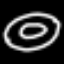
Label: donut